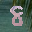
Label: 8